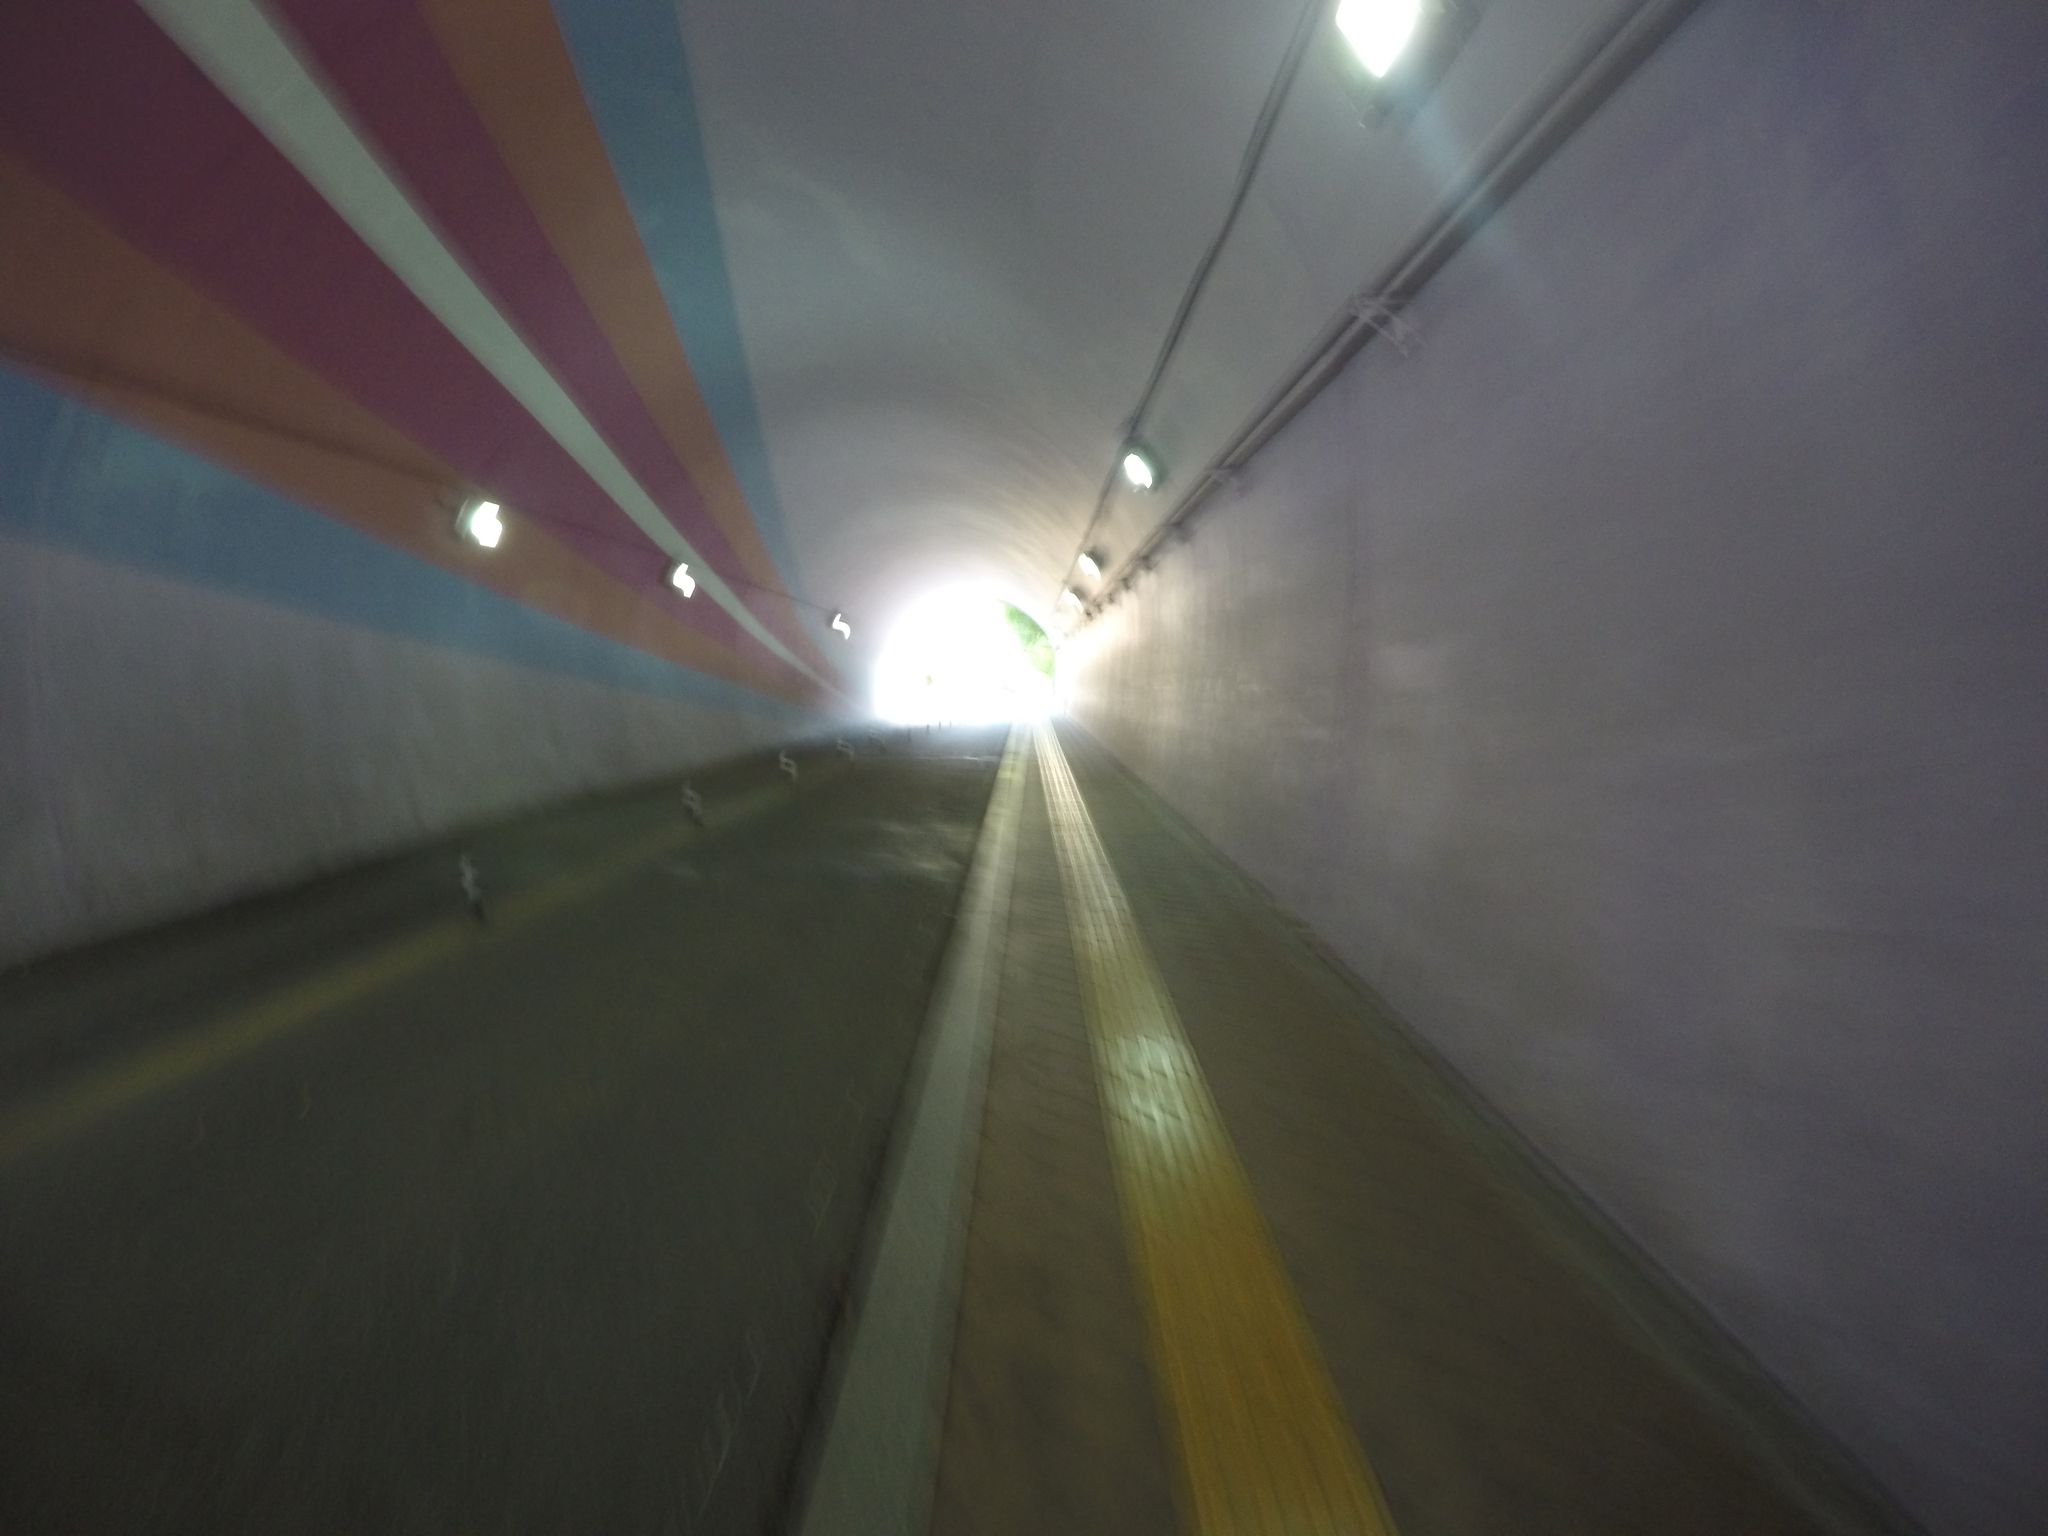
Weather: cloudy
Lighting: day
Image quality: slightly poor
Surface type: cycling surface
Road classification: unclassified, service, path
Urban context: urban centre
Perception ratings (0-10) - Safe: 0.8, Lively: 1.5, Beautiful: 2.48, Boring: 9.78, Depressing: 8.05, Wealthy: 1.41